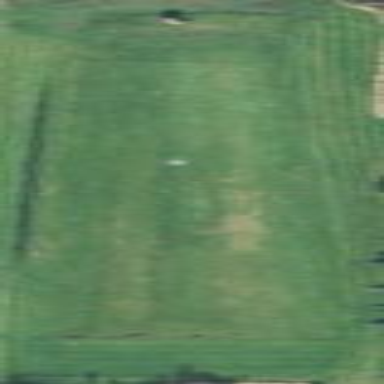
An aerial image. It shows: Golf pitch for leisure land.